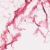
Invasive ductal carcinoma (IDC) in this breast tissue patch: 0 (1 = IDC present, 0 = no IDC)